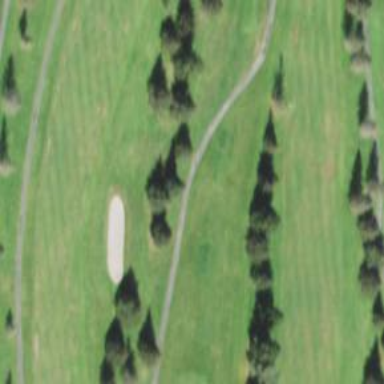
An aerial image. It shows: Golf tee.